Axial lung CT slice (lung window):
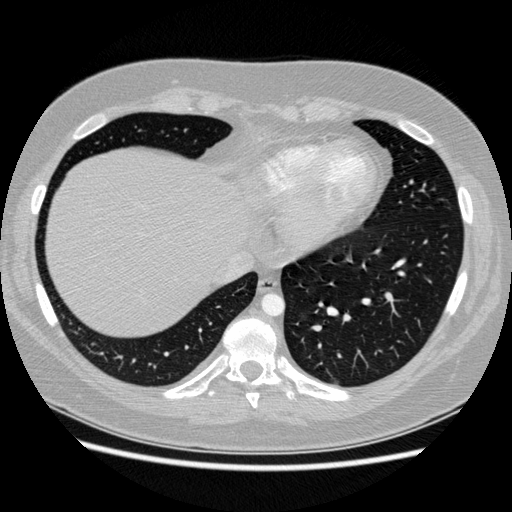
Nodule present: yes
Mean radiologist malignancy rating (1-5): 2.5